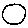
Label: circle